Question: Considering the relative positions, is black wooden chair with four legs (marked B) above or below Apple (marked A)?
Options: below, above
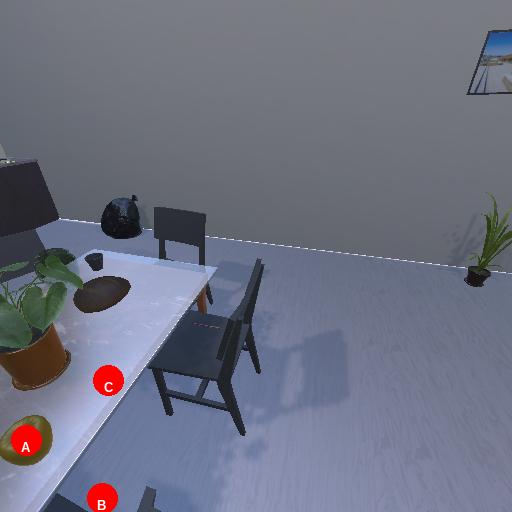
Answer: below